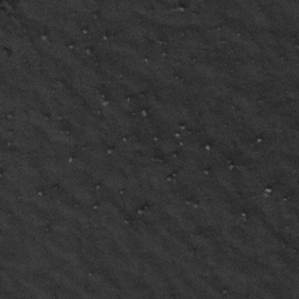
Label: frost